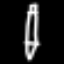
Label: pencil